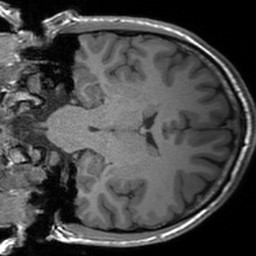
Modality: T1w
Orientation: coronal
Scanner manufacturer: siemens
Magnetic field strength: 3 T
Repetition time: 1.54 s
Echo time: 0.00234 s